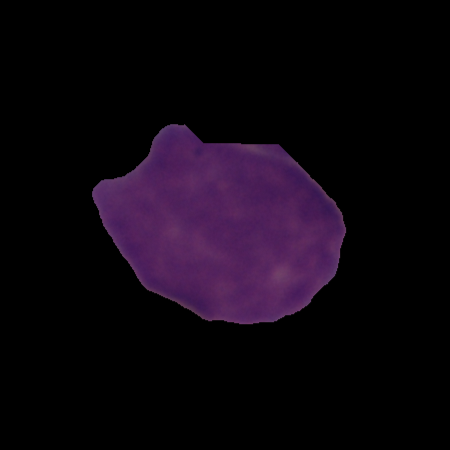
Label: cancer